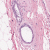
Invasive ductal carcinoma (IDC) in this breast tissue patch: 0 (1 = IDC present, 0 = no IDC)